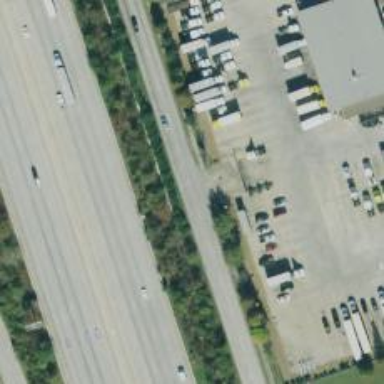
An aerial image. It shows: Secondary road with frontage road alongside.